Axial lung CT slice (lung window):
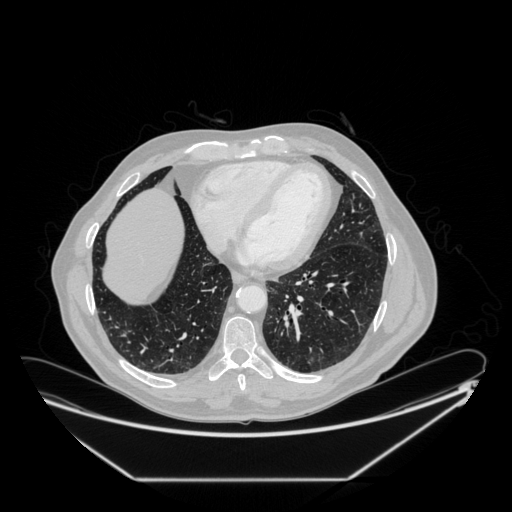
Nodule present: no